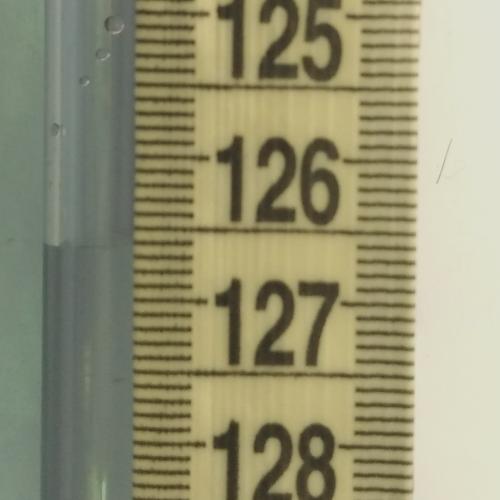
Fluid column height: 126.6 cm